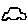
Label: car